Question: I have one class name is 'searchresultviewcontroller' another 'customcell' class is 'searchresultcell' in that class i have one 'UIButton' when clicked on that button at that time will navigate to other class. a atteched customcell 'xib' image
// for .h file
'''
@class SearchResultViewController;
@interface searchresultcellCell : UITableViewCell{
IBOutlet UIButton *btnReadMore;
SearchResultViewController *parent;
'''
}
'''
@property(nonatomic,retain)SearchResultViewController *parent;
@property(nonatomic,retain)IBOutlet UIButton *btnReadMore;
-(IBAction)btnMore:(id)sender;
// .m file
-(void)btnMore:(id)sender{
NSLog(@"Sucess");
AboutViewController *objAbout = [[AboutViewController alloc]initWithNibName:@"AboutViewController" bundle:Nil ];
[parent.navigationController pushViewController:objAbout animated:YES];
}
'''
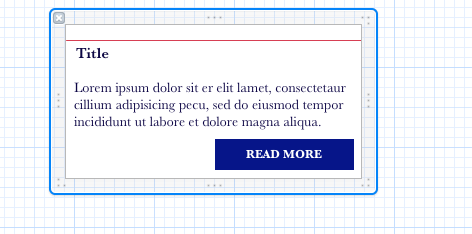
Answer: it will not solve by parentiew controller option
there is two option you can use
1. You can add Notification in the view controller class and call that notification from the method of custom cell class
2. Use Protocols-delegate